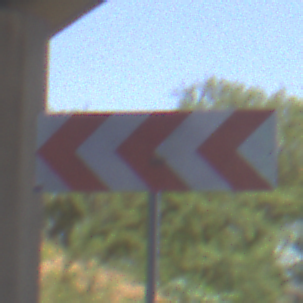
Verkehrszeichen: RichtungstafelnInKurvenGrossRechts
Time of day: Midday
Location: Roofed (Underpass)
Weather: Clear
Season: NotSpecified
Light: Natural